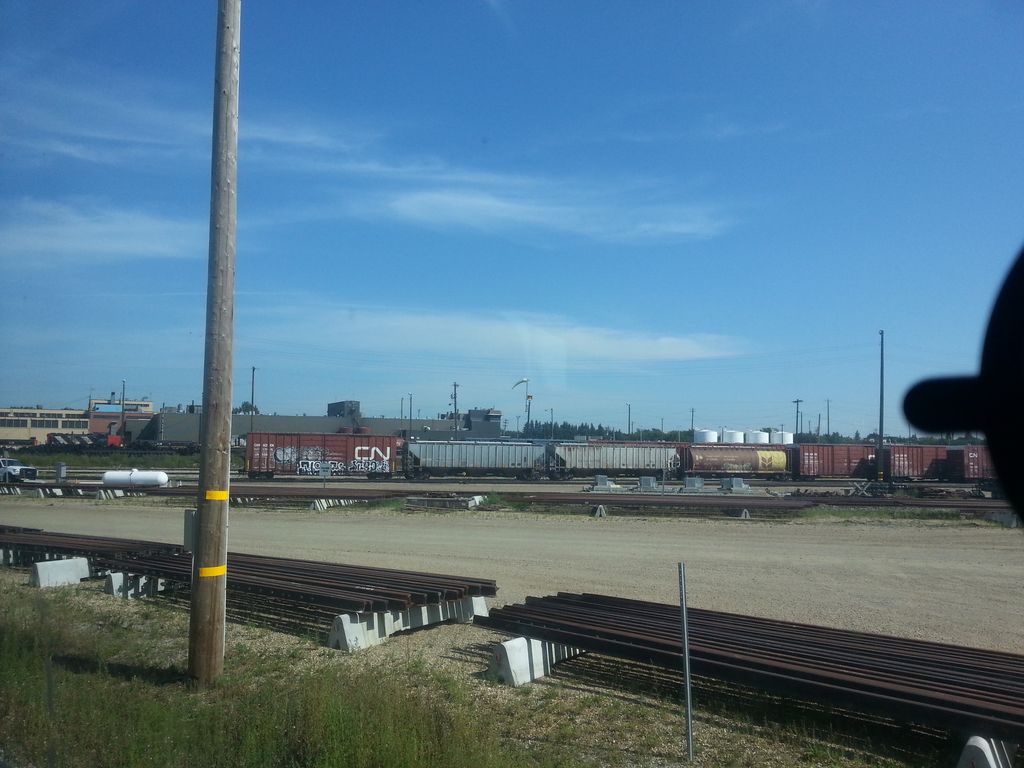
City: edmonton